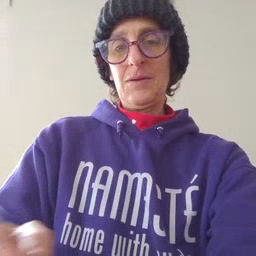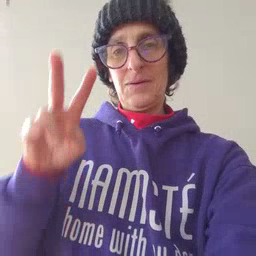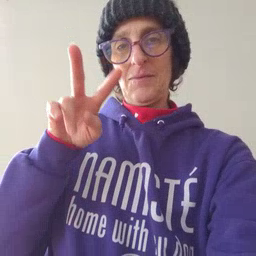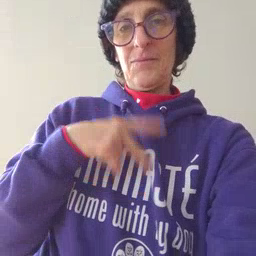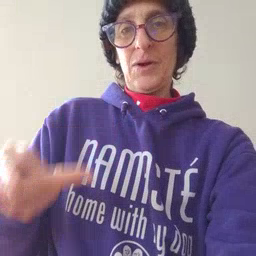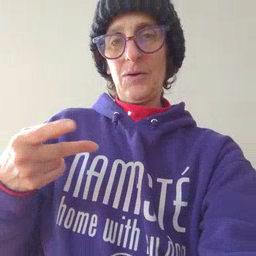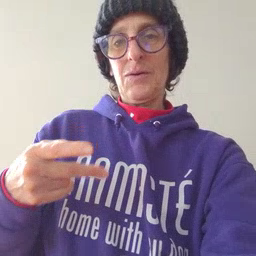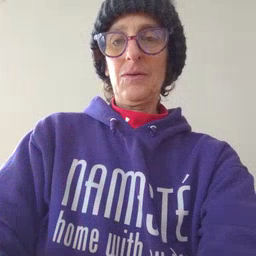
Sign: fall